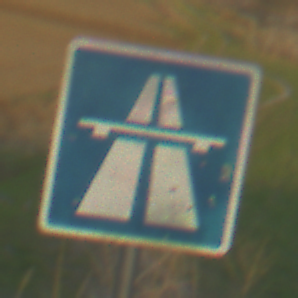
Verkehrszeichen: Autobahn
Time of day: SunriseSunset
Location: Outdoor (Nature)
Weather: PartlyCloudy
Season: NotSpecified
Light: Natural